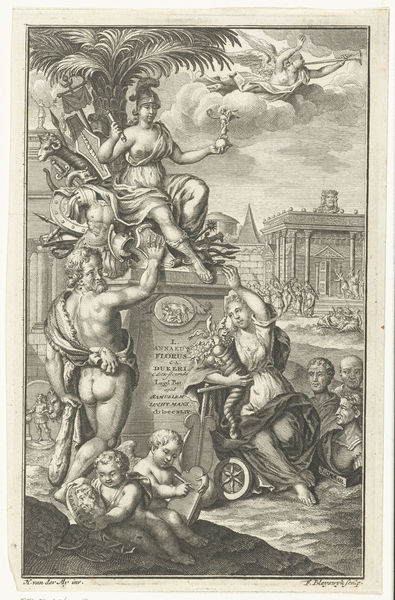
Titel: Allegorie met personificaties van Rome en Fortuna en de god Hercules
Künstler: François van Bleyswyck
Standort: Amsterdam
Institution: Rijksmuseum
Schlagwörter: mann, frauen, frankreich, frau, köpfe, sockel, stein, engel, tafel, palme, druck, stich, revolution, freiheit, tempel, büsten, pyramide, posaune, keule, hercules, fraternité, wngel, vüllharn, liberteé, égslité